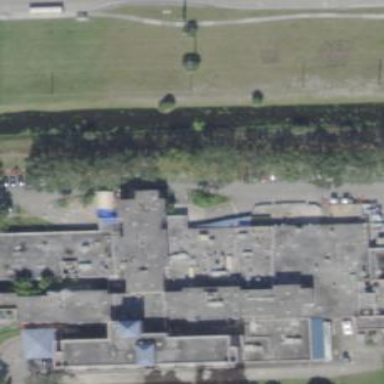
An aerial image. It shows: Hospital building.